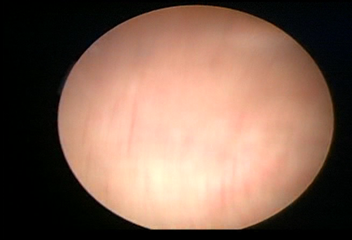
Modality: WLC
Class: Normal mucosa
Bladder cancer association: No